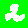
Digit: 2